Field crop: maize
Growth stage: 2
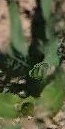
Species: maize